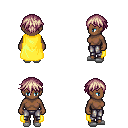
a pixel art fantasy rpg character, female body template, human, dark skin, yellow cape, metal pants, white blonde short bangs hairstyle, white slippers, four views (front, back, left, right), 2x2 character sprite sheet, small pixel art, hard edges, no anti-aliasing